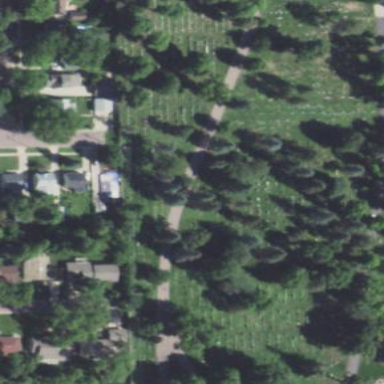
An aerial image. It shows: Sector within cemetery.